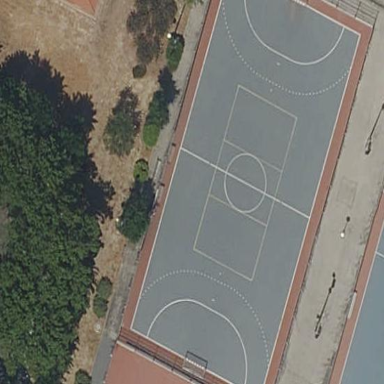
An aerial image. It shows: Concrete soccer pitch for sports and leisure activities.